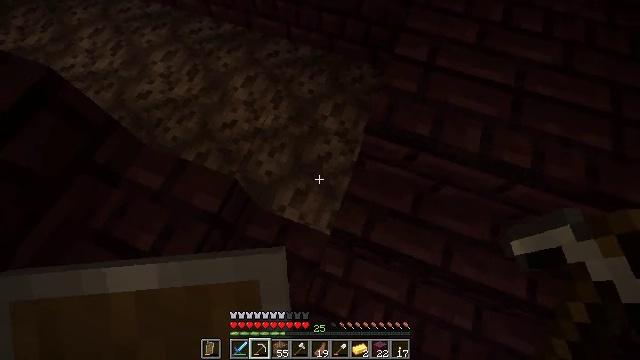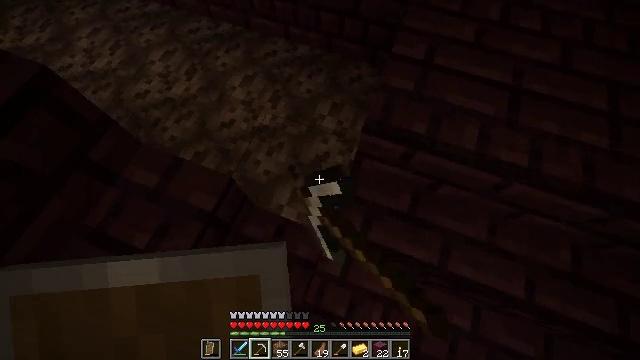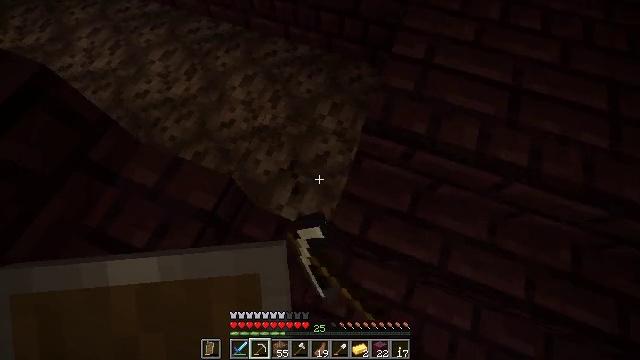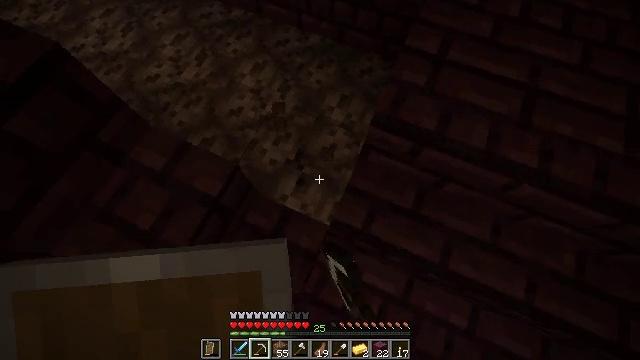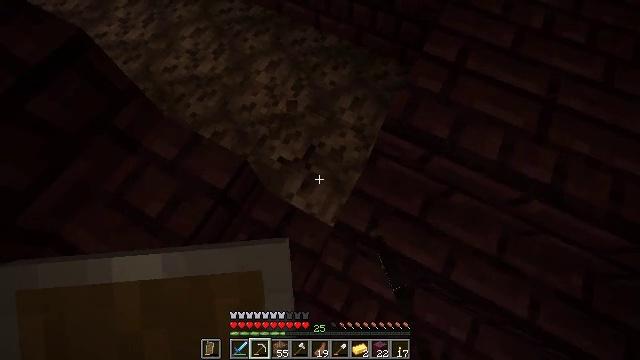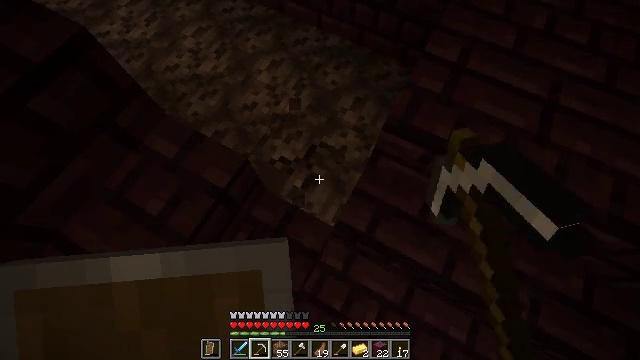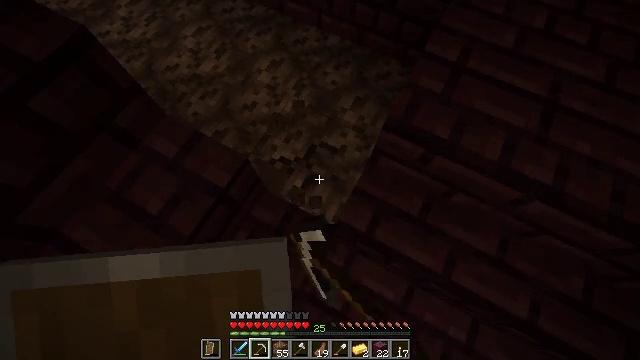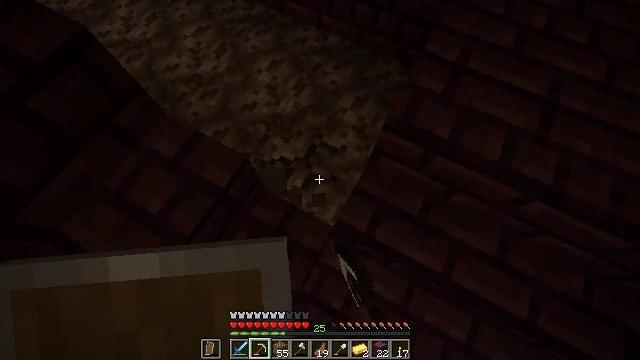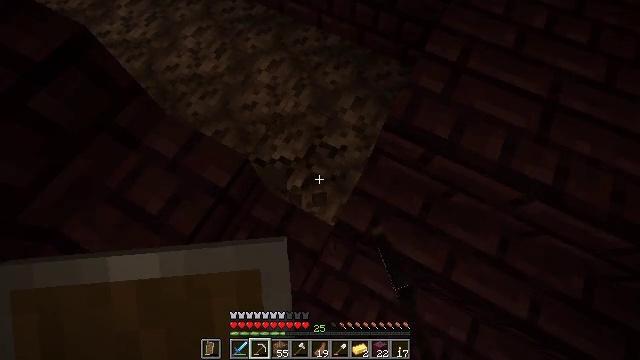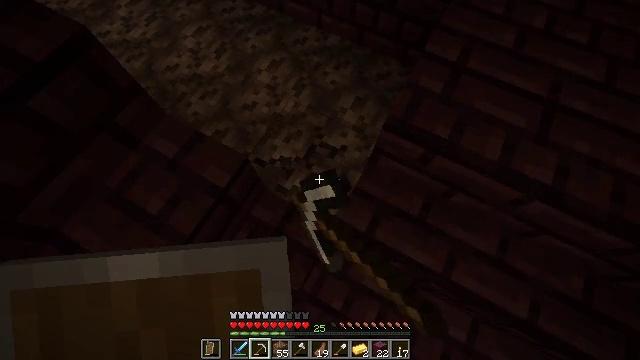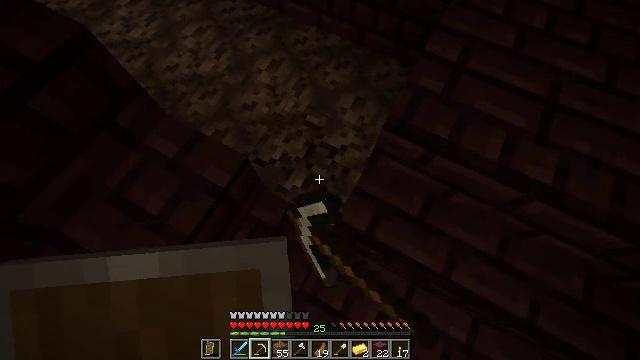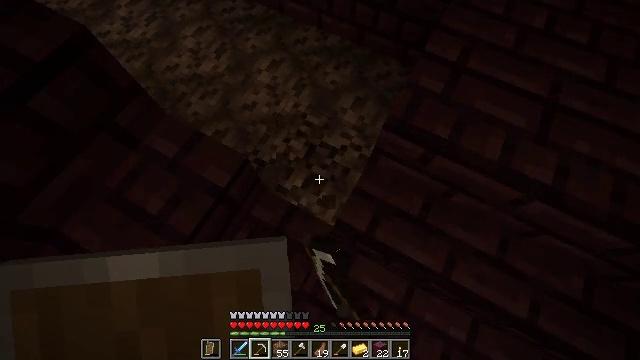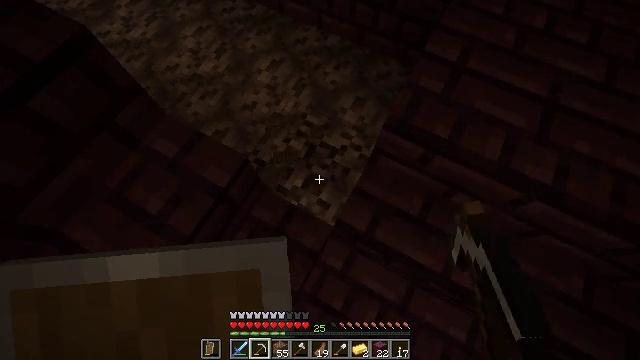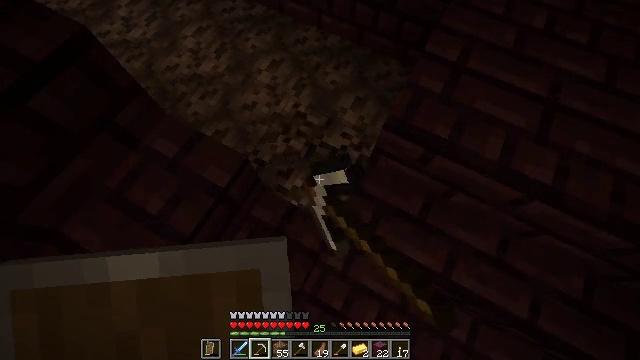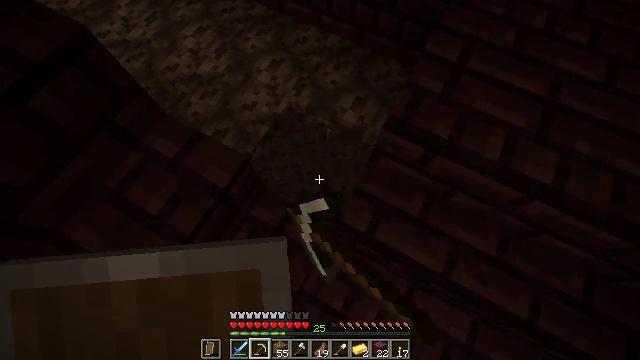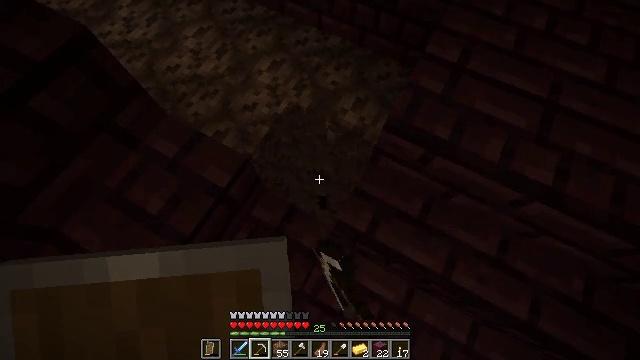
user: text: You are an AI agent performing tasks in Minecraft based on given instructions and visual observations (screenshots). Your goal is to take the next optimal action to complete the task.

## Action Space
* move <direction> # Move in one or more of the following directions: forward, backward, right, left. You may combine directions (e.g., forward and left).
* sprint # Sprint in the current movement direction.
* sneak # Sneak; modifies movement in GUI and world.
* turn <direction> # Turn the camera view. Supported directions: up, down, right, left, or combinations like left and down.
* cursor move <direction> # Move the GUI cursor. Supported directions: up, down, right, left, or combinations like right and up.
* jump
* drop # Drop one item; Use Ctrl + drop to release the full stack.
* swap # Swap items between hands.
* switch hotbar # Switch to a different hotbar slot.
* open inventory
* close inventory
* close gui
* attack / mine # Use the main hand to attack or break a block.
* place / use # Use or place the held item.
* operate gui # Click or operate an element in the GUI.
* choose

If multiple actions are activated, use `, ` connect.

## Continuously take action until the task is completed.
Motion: motion action
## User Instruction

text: Break soul sand to slow down mobs.
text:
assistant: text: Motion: attack / mine
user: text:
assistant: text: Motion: attack / mine
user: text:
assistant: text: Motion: turn left and down, attack / mine
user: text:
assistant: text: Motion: turn left, attack / mine
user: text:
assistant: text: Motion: attack / mine
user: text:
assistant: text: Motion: attack / mine
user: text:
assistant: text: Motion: attack / mine
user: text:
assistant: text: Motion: attack / mine
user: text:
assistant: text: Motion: attack / mine
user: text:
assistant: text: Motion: attack / mine
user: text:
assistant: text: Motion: attack / mine
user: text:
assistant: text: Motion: attack / mine
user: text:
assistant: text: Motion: attack / mine
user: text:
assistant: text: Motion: attack / mine
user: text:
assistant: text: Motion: attack / mine
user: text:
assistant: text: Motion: attack / mine
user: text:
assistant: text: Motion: attack / mine
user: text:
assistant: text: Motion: move forward, attack / mine
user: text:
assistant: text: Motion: move forward, attack / mine
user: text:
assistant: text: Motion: move forward, turn up, attack / mine
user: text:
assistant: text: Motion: move forward, turn up, attack / mine
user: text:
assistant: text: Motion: attack / mine
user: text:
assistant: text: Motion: attack / mine
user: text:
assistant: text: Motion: attack / mine
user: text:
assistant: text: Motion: attack / mine
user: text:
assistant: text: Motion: attack / mine
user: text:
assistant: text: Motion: attack / mine
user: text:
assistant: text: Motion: attack / mine
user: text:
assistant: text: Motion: turn down, attack / mine
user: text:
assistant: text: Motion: attack / mine